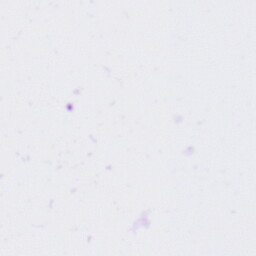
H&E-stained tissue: Tonsil